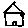
Label: house